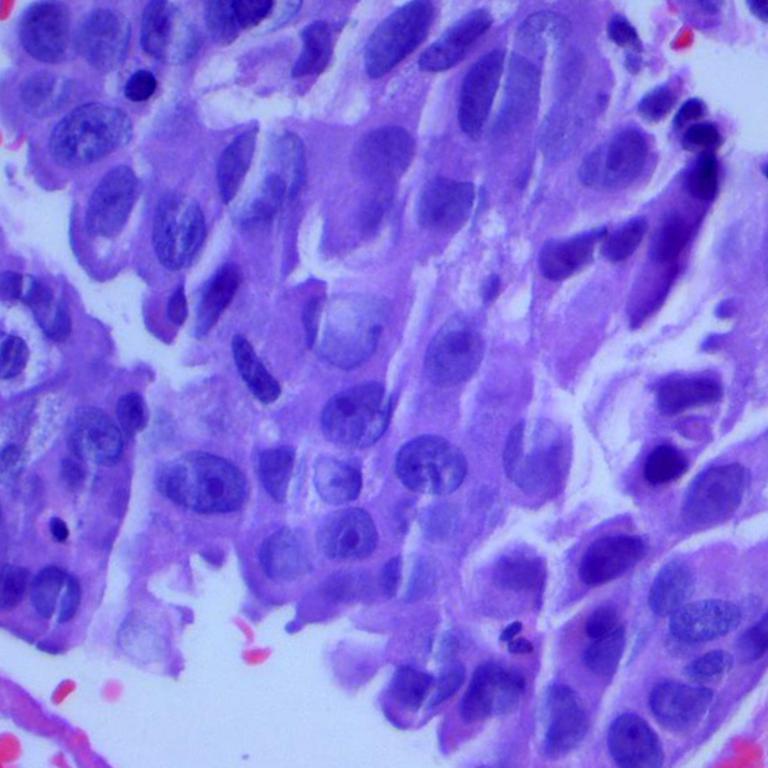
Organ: lung
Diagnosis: adenocarcinomas